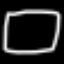
Label: square